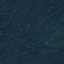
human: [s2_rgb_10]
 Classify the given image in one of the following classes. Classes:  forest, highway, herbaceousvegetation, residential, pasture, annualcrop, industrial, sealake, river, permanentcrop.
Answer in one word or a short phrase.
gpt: Forest